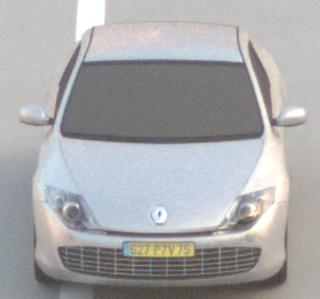
Make: Renault
Model: Laguna Coupé TCe 170
Detailed model: Laguna (III) Coupé
Model produced from: 2010/11
Model produced until: 2011/05
Doors: 2
Color: white
Road condition: dry road
Daytime: sunrise or sunset
Contrast: low contrast